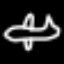
Label: airplane